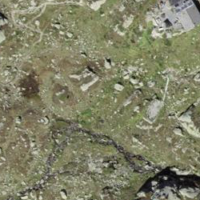
EUNIS habitat code: 31
Species observed at this site:
Lasiocampa quercus